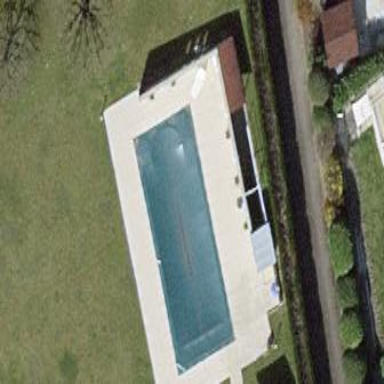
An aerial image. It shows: Swimming pool located in leisure land.